Question: I have already changed the config to release mode, but when I build/generate it always seems to be in debug mode.

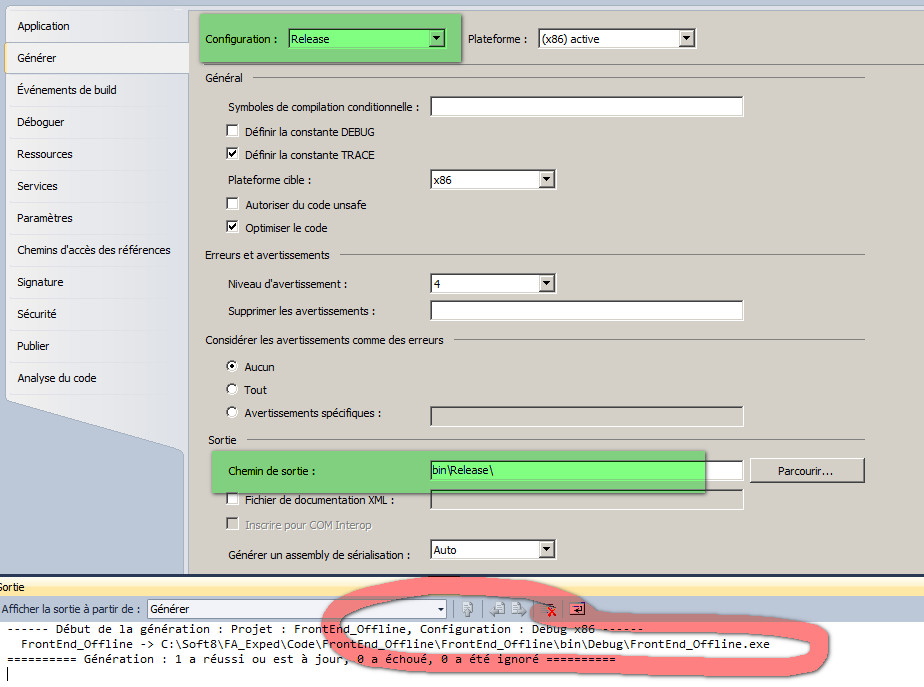
Answer: The screenshot shows you the settings that apply to the Release configuration - it doesn't actually make that configuration the active one.
In order to switch configuration, select the Build | Configuration Manager... menu item and select 'Release' from the Active Solution Configuration dropdown. Or you should have the configuration drop down (see screenshot below) available on your Visual Studio tool bar. This also lets you set the current build configuration.